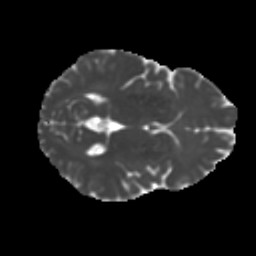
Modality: MD
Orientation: axial
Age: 33
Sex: female
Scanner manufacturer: ge
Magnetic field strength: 3 T
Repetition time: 7.8 s
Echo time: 0.0606 s